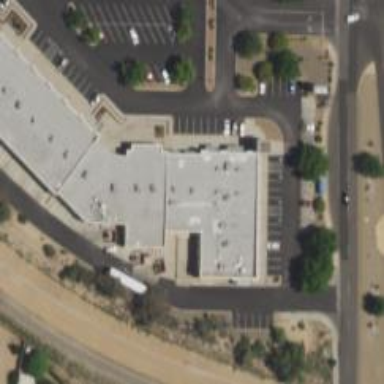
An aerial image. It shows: Healthcare clinic is depicted in the image.